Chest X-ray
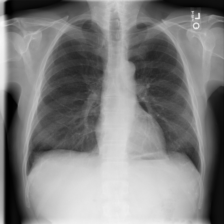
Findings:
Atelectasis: negative
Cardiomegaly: negative
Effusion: negative
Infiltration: negative
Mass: negative
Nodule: negative
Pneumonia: negative
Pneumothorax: negative
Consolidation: negative
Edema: negative
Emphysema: negative
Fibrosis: negative
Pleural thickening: negative
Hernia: negative